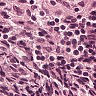
Metastatic tissue present: no